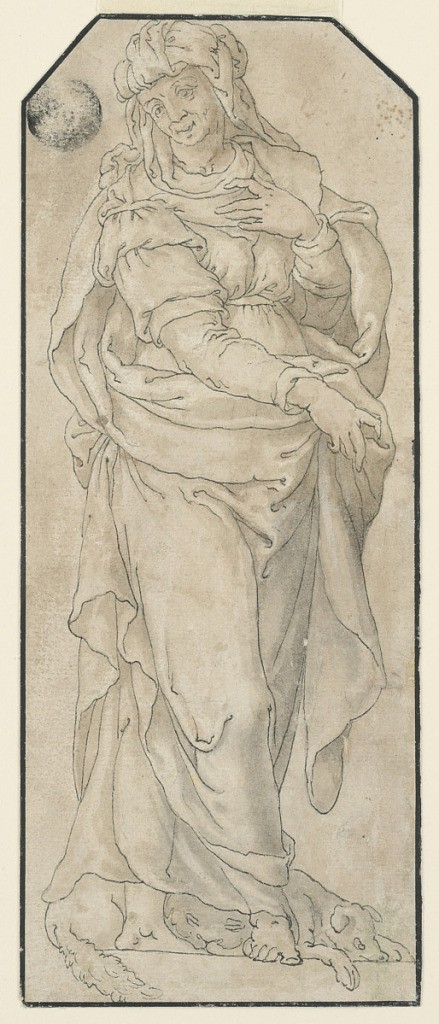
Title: Standing Sibyl
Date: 1800–20
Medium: Pen and black ink, brush and grey and brown wash on cream paper
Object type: Drawing
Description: A turbaned and heavily draped elderly female figure stands in contrapposto. A sleeping dog lies at her feet. Black framing lines surround the picture, and the top corners are chamfered.